Question: I was messing around with 'DataGrid' headers and discovered something awkward. I toyed with it until I found the root cause in the XAML and built a small sample of how to reproduce.
I only tested this with textbox and datagrid, but I suspect it works with other controls as well. Setting the 'Margin' property ( I set 'Margin="2"') on either the datagrid or the textbox when their widths are bound to a sibling element through 'ActualWidth' will cause my entire Visual Studio to stop responding almost immediately.
'''
<Window x:Class="MainWindow"
xmlns="http://schemas.microsoft.com/winfx/2006/xaml/presentation"
xmlns:x="http://schemas.microsoft.com/winfx/2006/xaml"
Title="MainWindow" SizeToContent="WidthAndHeight">
<StackPanel Orientation="Vertical">
<StackPanel Orientation="Horizontal" x:Name="panel">
<TextBlock Text="Text:1" Width="90" />
<TextBox Width="90" />
</StackPanel>
<DataGrid AutoGenerateColumns="False" Width="{Binding ActualWidth, ElementName=panel}">
<DataGrid.Columns>
<DataGridTextColumn Header="Test" Width="*" />
<DataGridTextColumn Header="Test2" Width="*" />
<DataGridTextColumn Header="Test3" Width="*" />
</DataGrid.Columns>
</DataGrid>
<TextBox Width="{Binding ActualWidth, ElementName=panel}" />
</StackPanel>
</Window>
'''
This is what the design preview looks before it stops responding. The window stretches into "infinity" until what I suspect to be VS running out of memory.

Any idea what could be causing this?
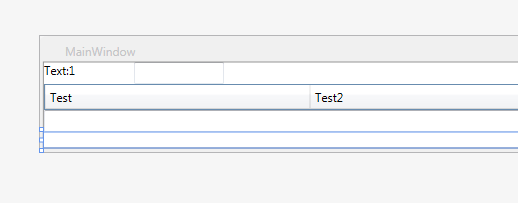
Answer: Try set 'HorizontalAlignment="Left"' (it does not matter what kind of alignment) for 'StackPanel':
'''
<StackPanel x:Name="panel" Orientation="Horizontal" HorizontalAlignment="Left">
<TextBlock Text="Text:1" Width="90" />
<TextBox Width="90" />
</StackPanel>
'''
At the panel width will be '180', and all the rest controls, this value will inherit from binding ('DataGrid', 'TextBox').
Quote from <URL>:
> The default value is stretch for both HorizontalAlignment and VerticalAlignment of content that is contained in a StackPanel.
Since the default alignment 'NaN' of , that panel settings 'Width' and 'Height' are inherited from parent - 'StackPanel', who also has no explicit parameters. And in this panel, the width and height inherits from the 'Window'.